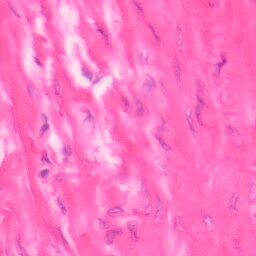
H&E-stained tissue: Colon